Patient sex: M
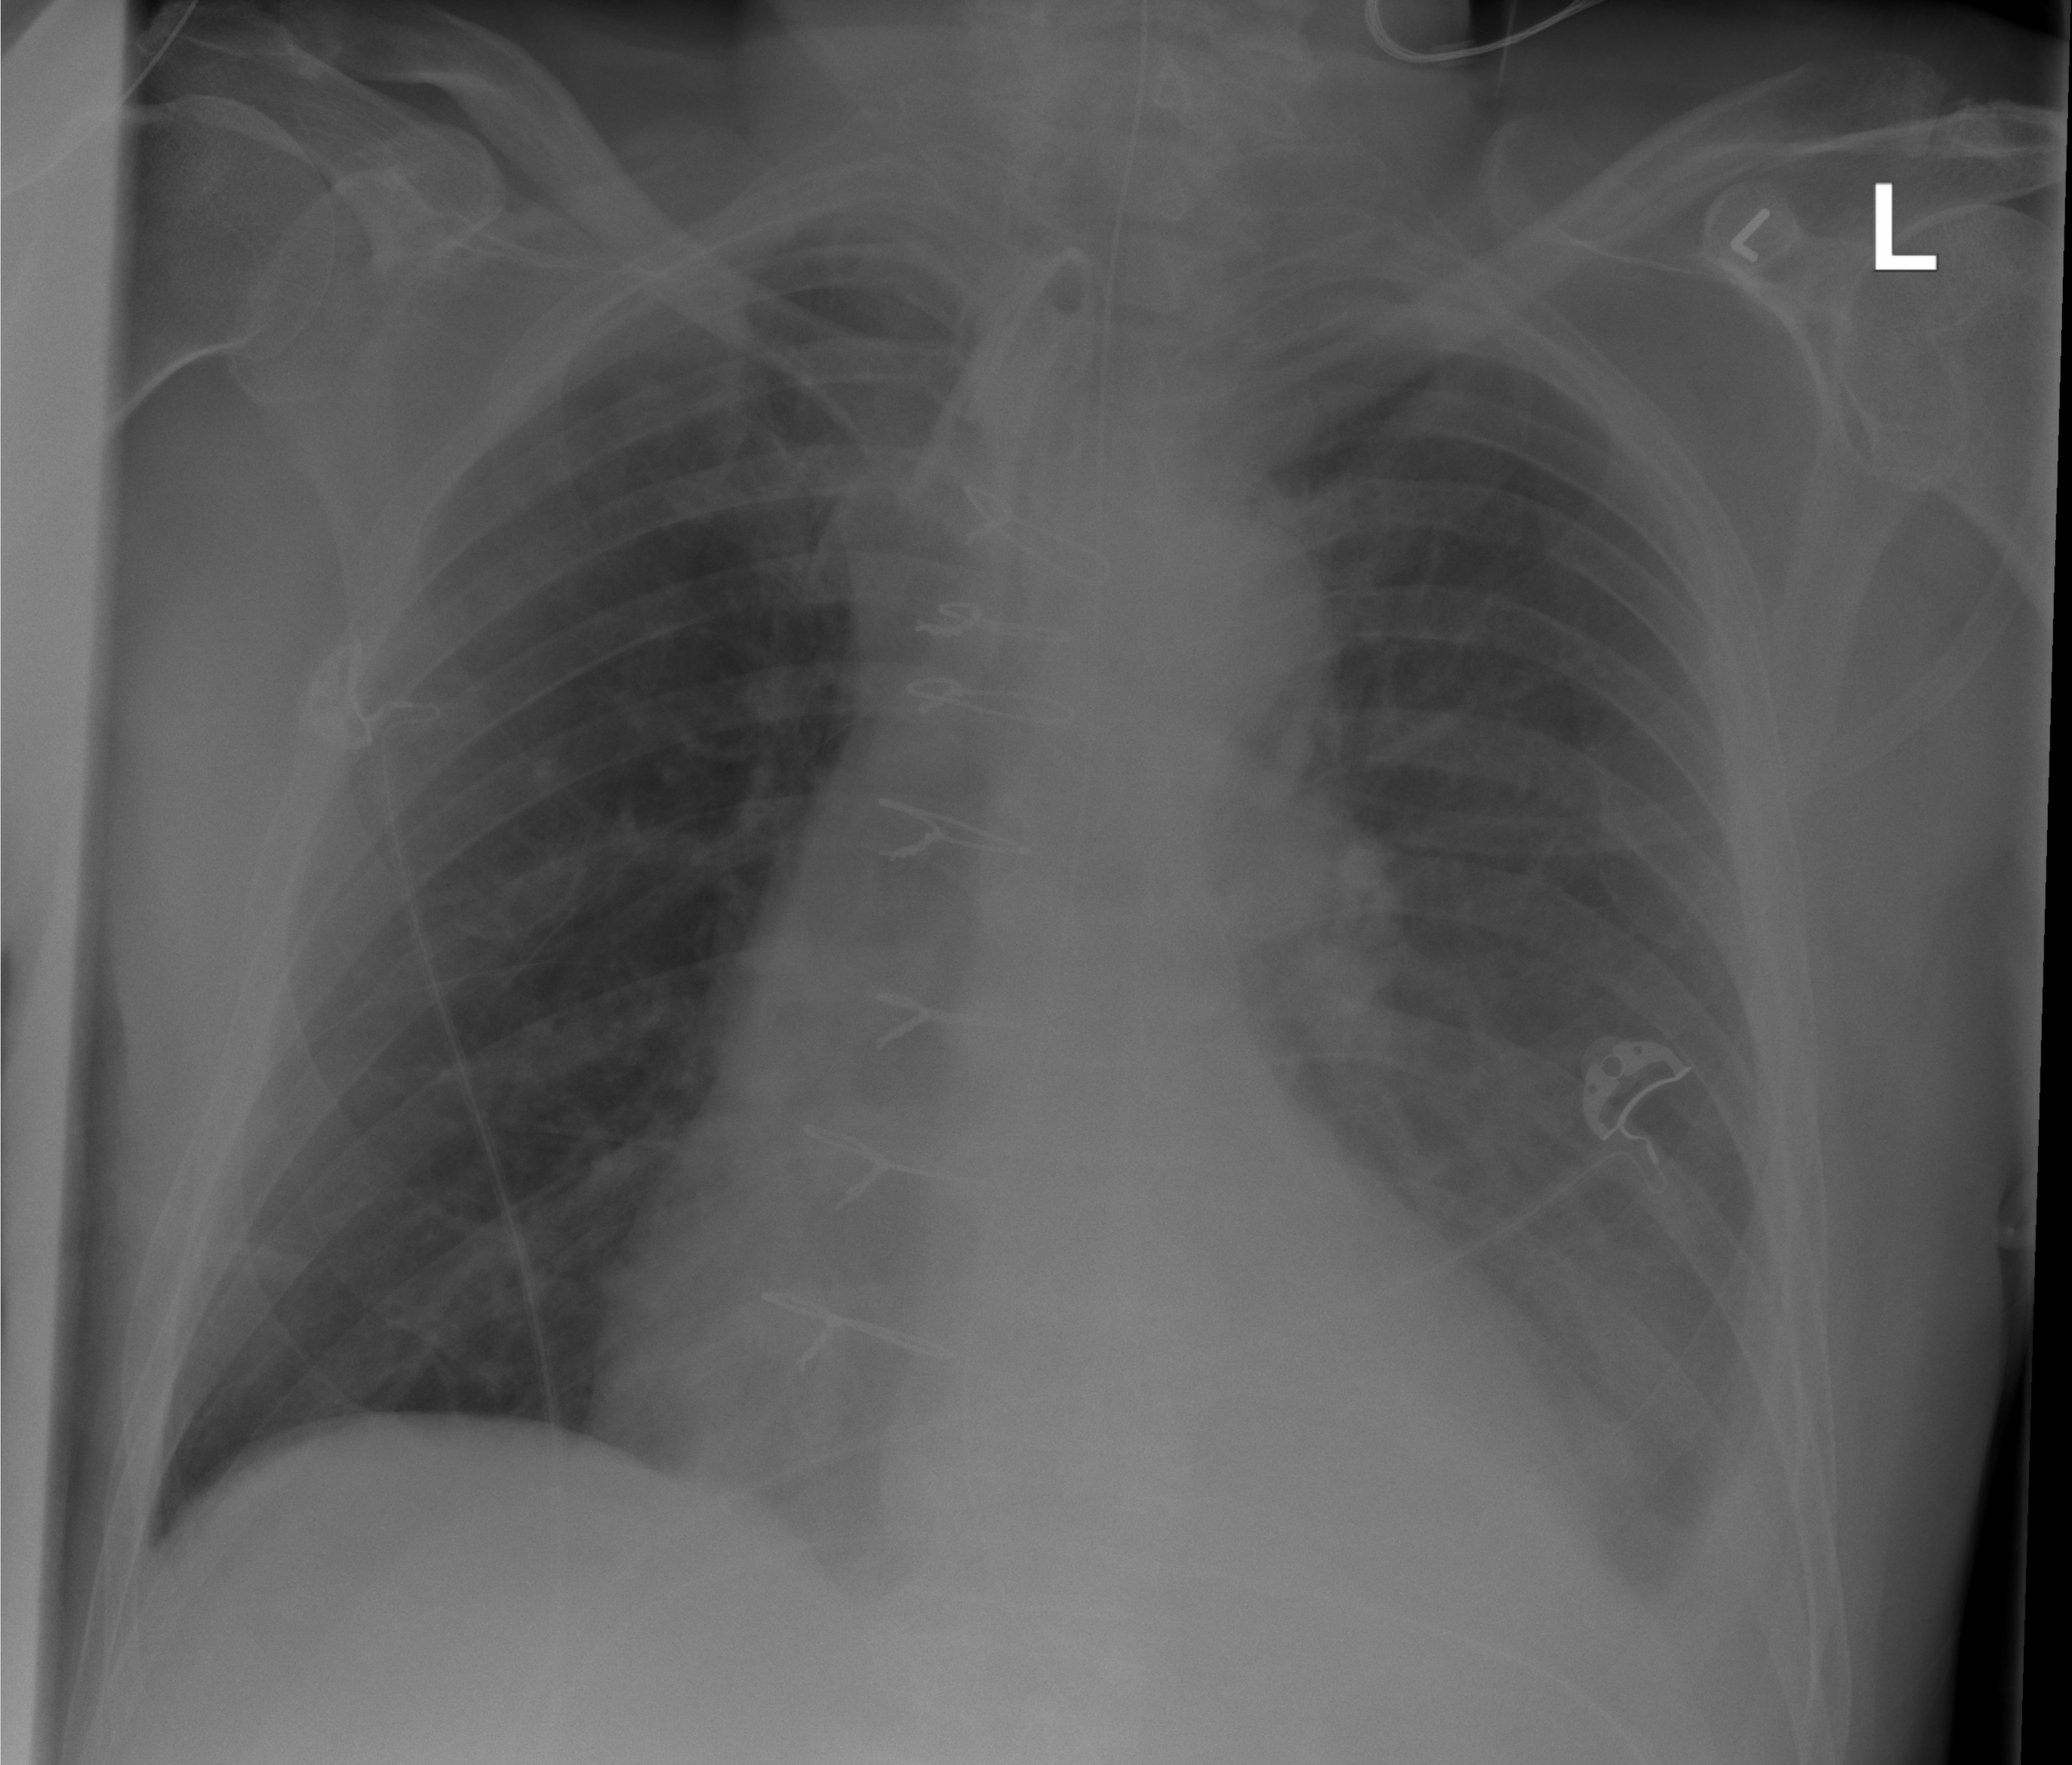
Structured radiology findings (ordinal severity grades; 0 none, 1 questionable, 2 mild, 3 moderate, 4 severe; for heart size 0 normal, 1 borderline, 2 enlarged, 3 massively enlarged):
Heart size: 2
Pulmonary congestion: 1
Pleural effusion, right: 0
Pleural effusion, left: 2
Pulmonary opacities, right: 1
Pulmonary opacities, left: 0
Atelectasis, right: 0
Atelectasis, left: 2